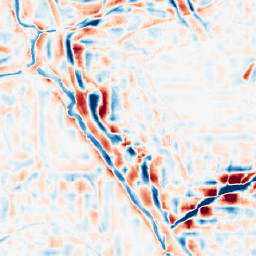
Category: wavelet
Decomposition family: wavelet_reverse_biorthogonal
Decomposition parameters: wavelet: rbio4.4
level: 4
Upsampling method: nearest
Upsampling parameters: scale: 2
Upsampling scale: 2